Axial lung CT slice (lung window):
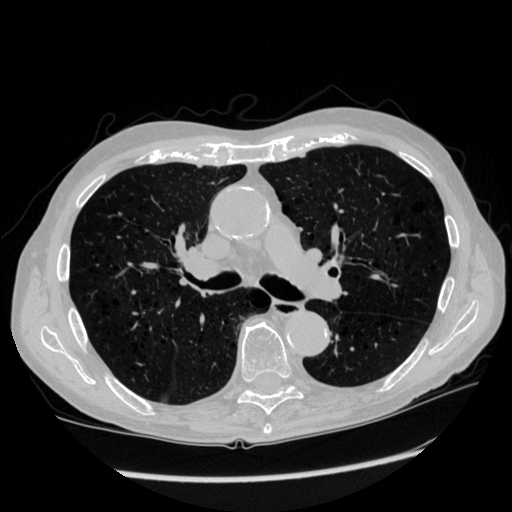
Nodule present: no